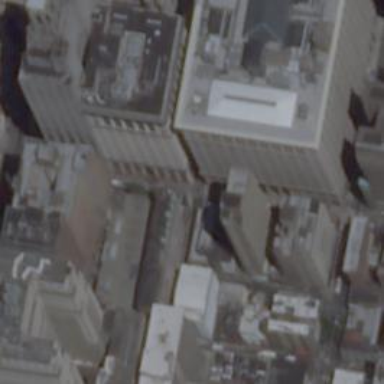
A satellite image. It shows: Historic department store building.